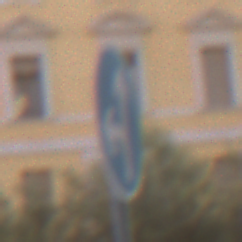
Verkehrszeichen: VorgeschriebeneFahrtrichtungGeradeausOderLinks
Umgebung: Outdoor, Urban
Tageszeit: SunriseSunset
Wetter: Clear
Licht: Natural
Jahreszeit: NotSpecified
Kontrast: MediumContrast